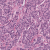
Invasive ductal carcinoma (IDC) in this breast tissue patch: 1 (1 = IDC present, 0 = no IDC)